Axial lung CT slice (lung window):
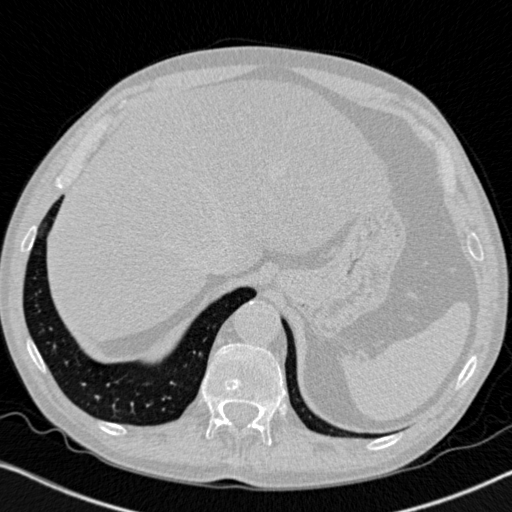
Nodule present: no